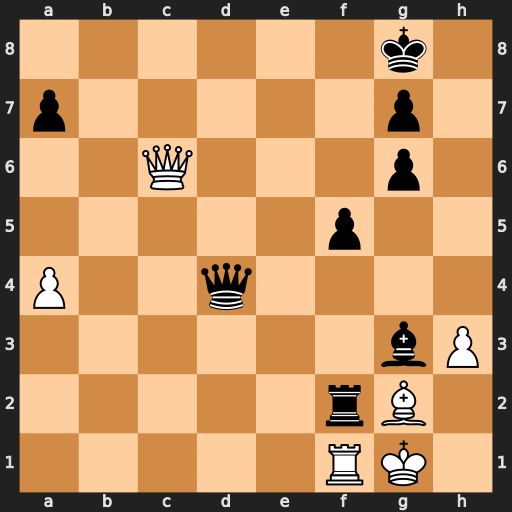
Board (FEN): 6k1/p5p1/2Q3p1/5p2/P2q4/6bP/5rB1/5RK1
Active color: w
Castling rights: -
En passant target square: -
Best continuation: Qd5+ Qxd5 Bxd5+ Kf8 Rxf2